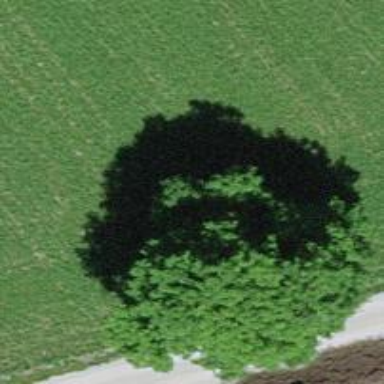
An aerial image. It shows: Single tag "natural: tree."